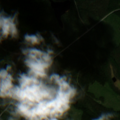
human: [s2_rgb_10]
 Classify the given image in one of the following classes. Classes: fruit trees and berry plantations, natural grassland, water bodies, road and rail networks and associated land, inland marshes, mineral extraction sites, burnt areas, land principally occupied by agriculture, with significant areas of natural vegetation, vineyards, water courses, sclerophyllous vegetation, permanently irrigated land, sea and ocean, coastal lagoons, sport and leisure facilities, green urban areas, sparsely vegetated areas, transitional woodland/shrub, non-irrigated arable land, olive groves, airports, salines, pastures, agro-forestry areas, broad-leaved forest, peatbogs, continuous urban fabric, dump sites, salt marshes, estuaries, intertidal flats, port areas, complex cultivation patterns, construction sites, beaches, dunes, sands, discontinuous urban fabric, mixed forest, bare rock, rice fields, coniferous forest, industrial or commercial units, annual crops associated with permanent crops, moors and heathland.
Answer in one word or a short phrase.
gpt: coniferous forest